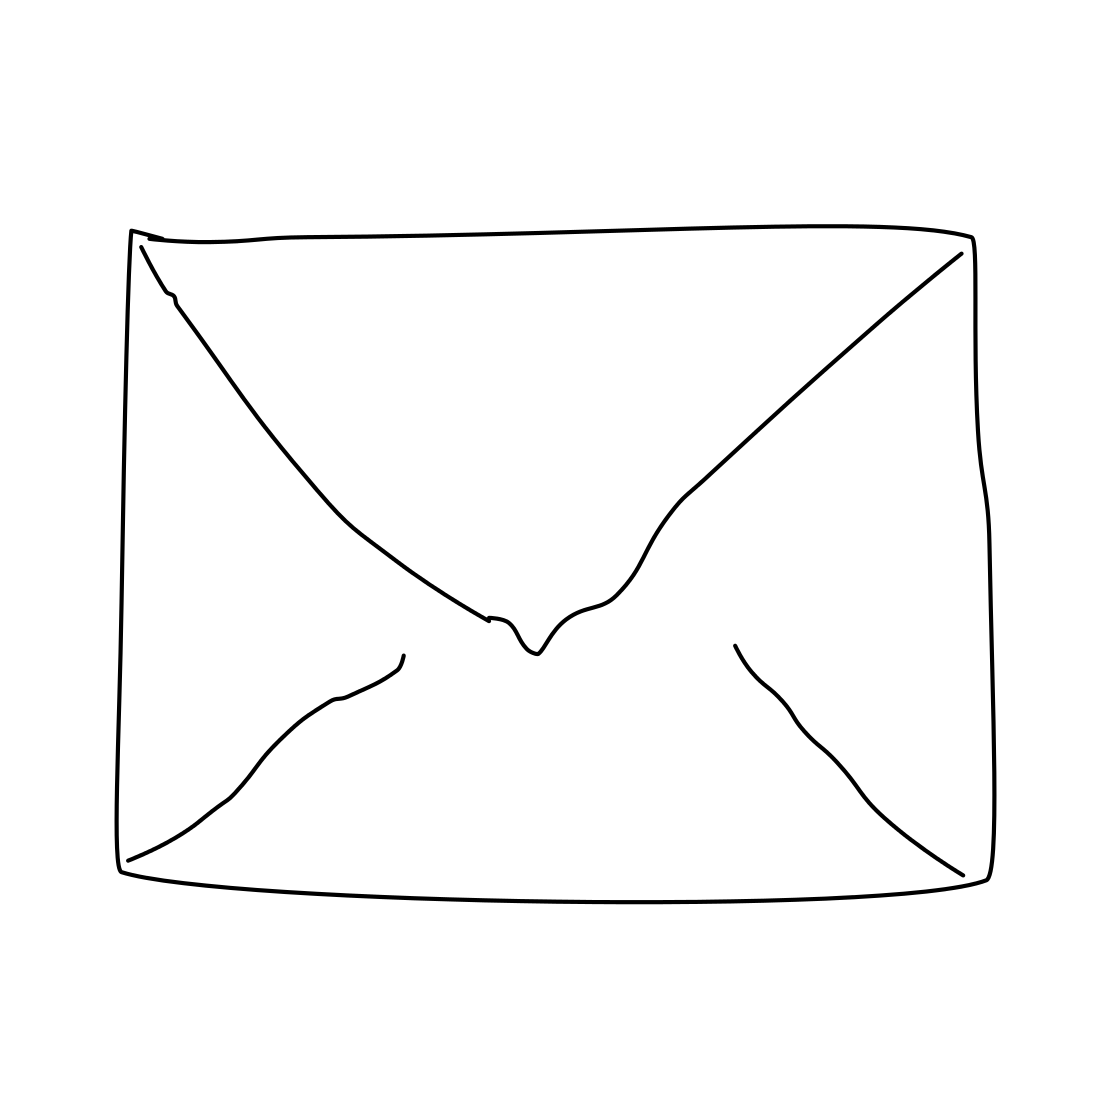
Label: envelope